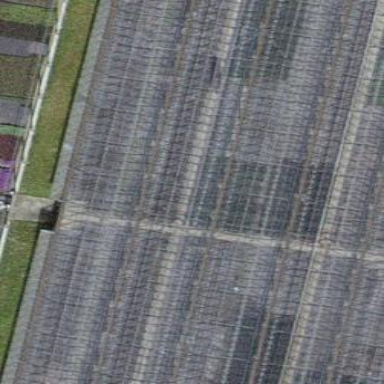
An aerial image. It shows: Greenhouse.